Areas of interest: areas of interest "Medical"
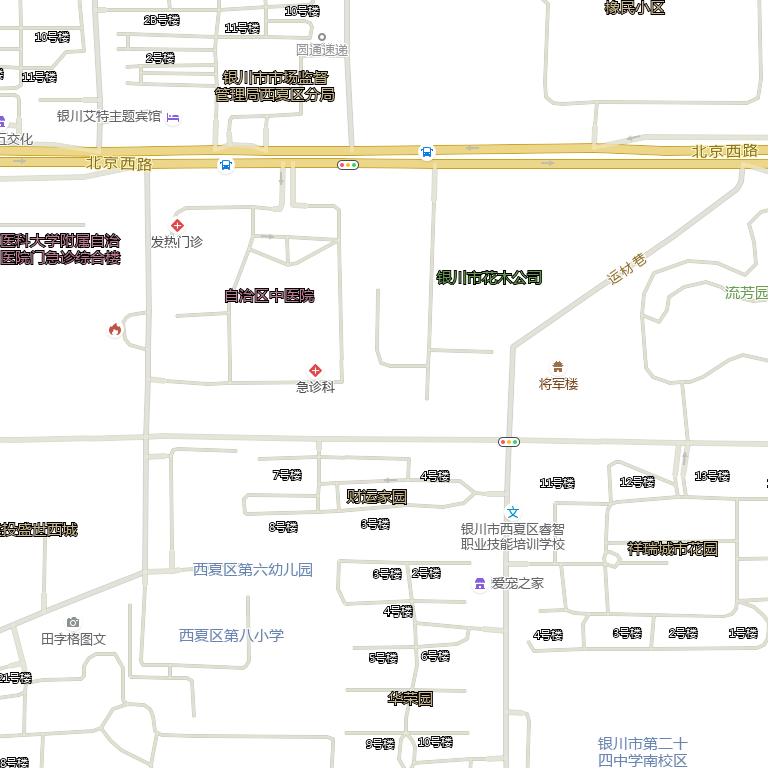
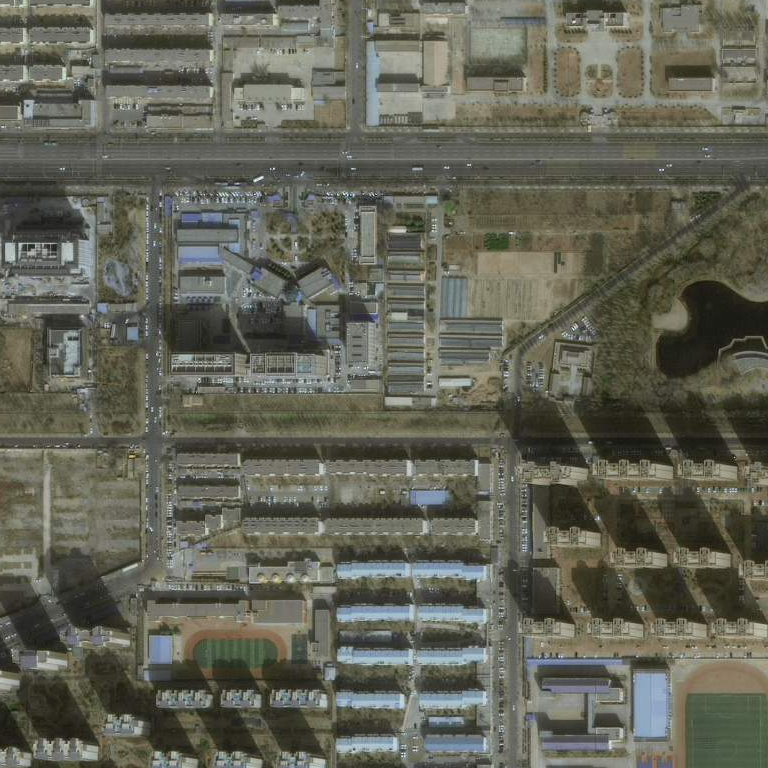